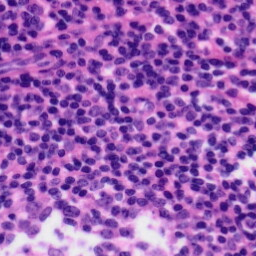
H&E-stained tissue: Tonsil